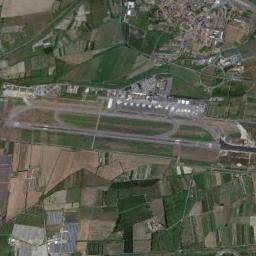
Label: airport